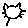
Label: cat